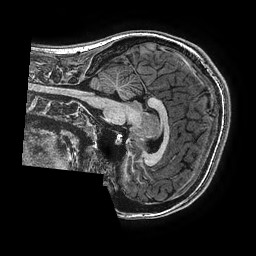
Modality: T1w
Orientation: sagittal
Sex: female
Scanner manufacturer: ge
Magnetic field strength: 3 T
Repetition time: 0.00766 s
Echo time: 0.003476 s